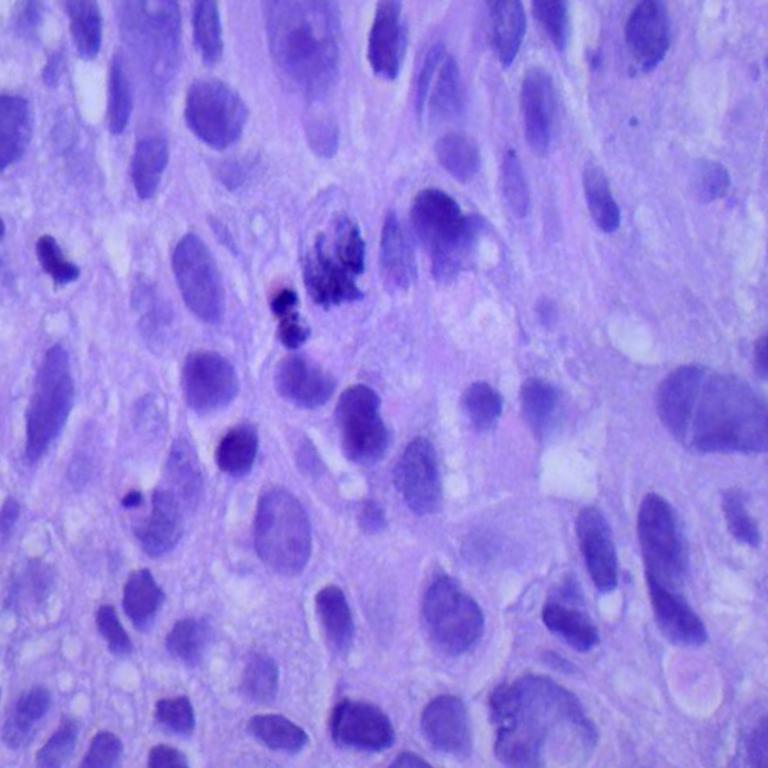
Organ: lung
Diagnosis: squamous carcinomas